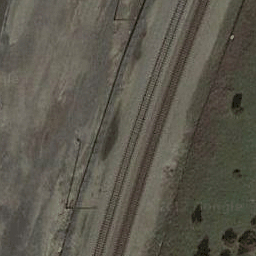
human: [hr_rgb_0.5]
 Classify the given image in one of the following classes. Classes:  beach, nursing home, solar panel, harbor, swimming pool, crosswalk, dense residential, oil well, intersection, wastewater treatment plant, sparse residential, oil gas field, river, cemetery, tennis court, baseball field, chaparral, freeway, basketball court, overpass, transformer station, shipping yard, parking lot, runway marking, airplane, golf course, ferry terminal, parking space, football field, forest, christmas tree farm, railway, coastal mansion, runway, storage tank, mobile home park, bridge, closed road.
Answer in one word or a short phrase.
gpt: railway